Interaction volume radius: 5 \u00c5
Interaction volume height: 20 \u00c5
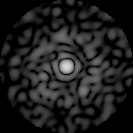
Disorder parameter: 0.8717